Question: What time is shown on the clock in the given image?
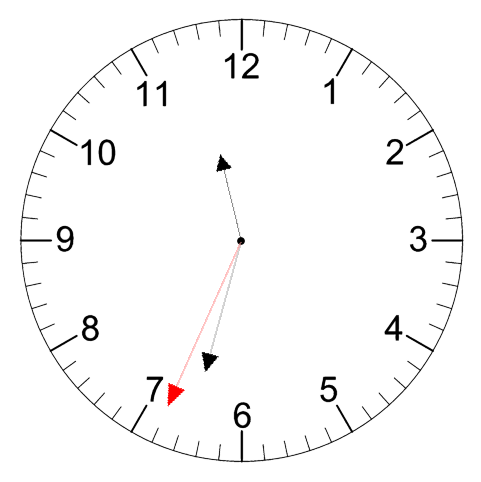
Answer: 11:32:34